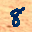
Label: 8